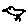
Label: bird